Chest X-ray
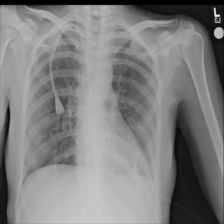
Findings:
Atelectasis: negative
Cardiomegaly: negative
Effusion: negative
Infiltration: negative
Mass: negative
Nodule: negative
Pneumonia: negative
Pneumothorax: negative
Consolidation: negative
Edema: negative
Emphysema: negative
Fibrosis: negative
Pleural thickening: negative
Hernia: negative